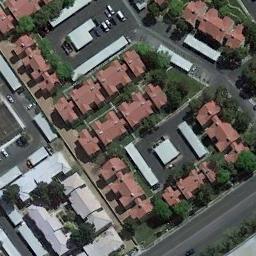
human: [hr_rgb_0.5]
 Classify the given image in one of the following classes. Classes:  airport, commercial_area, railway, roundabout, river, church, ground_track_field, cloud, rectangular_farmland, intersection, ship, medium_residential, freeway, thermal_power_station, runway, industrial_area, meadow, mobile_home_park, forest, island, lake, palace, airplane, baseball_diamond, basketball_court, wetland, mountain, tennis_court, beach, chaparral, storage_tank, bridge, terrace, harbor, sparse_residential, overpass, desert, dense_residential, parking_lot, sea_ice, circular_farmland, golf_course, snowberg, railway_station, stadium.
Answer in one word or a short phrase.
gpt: dense_residential